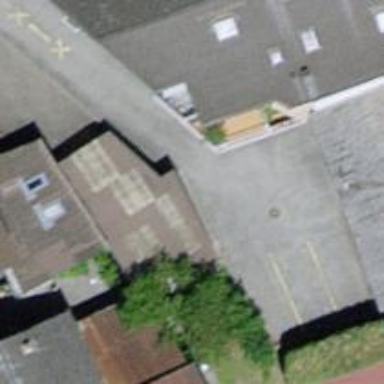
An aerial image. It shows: Alleyway designated as service road.